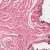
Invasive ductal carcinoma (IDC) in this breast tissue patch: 0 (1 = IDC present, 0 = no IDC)